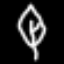
Label: leaf